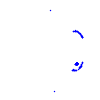
Particle: proton